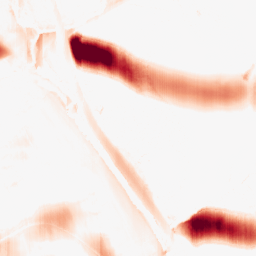
Category: morphological
Decomposition family: morphological_ellipse
Decomposition parameters: operation: opening
width: 50
height: 5
Upsampling method: regularized
Upsampling parameters: scale: 2
lambda_reg: 0.01
Upsampling scale: 2